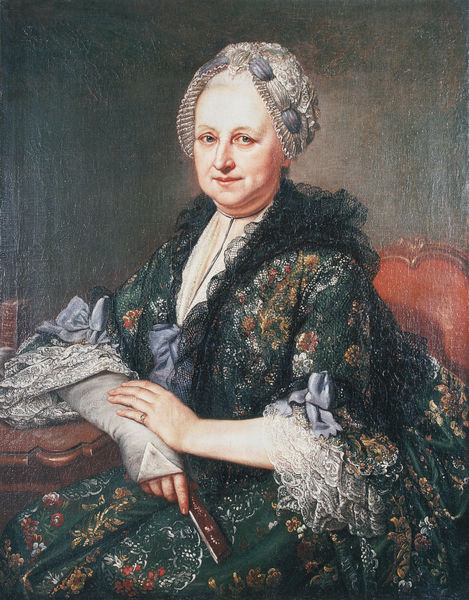
Titel: Bildnis einer älteren Dame, wahrscheinlich Maria Franziska Rolandi, geb. Albrecht
Künstler: Johann Wilhelm Hoffnas
Standort: Mainz
Institution: Landesmuseum
Schlagwörter: blau, gemälde, hand, kopf, nackt, schatten, weiß, grün, sitzen, blumen, braun, bunt, ellbogen, finger, frankreich, frau, frisur, grau, handschuh, handschuhe, hintergrund, holz, kleid, licht, orange, schwarz, stirn, stuhl, tisch, blick, dame, rosen, rot, tuch, fächer, haube, malerei, mode, muster, ornament, schleife, alt, wand, alte, arm, arme, augen, barock, bluse, gesicht, haarschmuck, kragen, spitze, ärmel, bildnis, hände, portrait, porträt, spiegel, öl, gewand, haare, pose, reich, sessel, sitzend, stickerei, stoff, adel, mutter, spitzen, schleifen, frontal, kinn, lippen, madame, ohren, perlen, rokoko, vornehm, kopfbedeckung, lehne, sitz, tüll, dunkelgrün, blümchen, haarband, polster, witwe, kopftuch, detail, ornamente, verzierung, rüschen, ring, fecher, blumenmuster, fingerring, verletzt, leinwand, brokat, geblümt, doppelkinn, stickereien, gütig, gewebe, alte frau, verband, stulpen, sitzportrait, sitzporträt, englisch, kostbar, jabot, kimono, handschauhe, detailreich, fru, fraudame, glatzegrau, handschauh, oranemnt, schliefen, 3/4 porträt, snmut